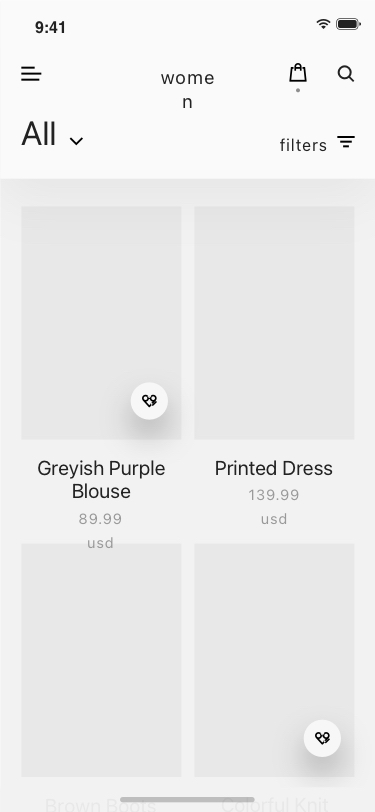
Text in this UI design:
Colorful Knit Sweatshirt
Brown Boots
139.99 usd
Printed Dress
89.99 usd
Greyish Purple Blouse
filters
All
women
9:41